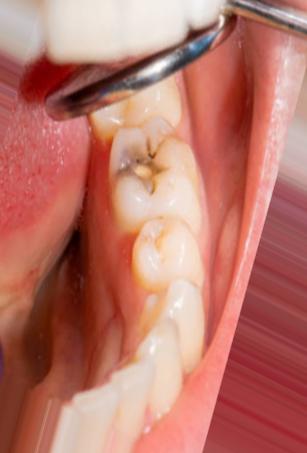
Condition: Caries